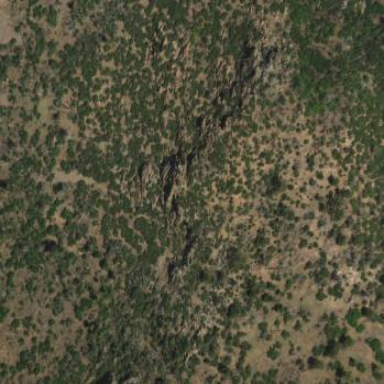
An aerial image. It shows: Landscape dominated by bare rock.